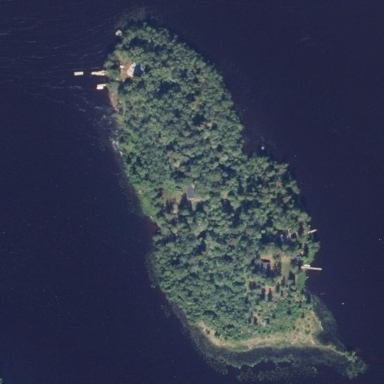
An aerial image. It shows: Islet covered with woodland.